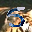
Label: 5